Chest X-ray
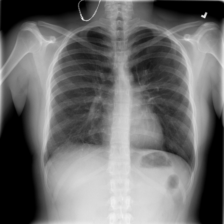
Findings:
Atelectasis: negative
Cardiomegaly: negative
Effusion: positive
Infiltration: negative
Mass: negative
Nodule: negative
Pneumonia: negative
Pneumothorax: negative
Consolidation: negative
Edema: negative
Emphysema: negative
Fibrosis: negative
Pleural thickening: negative
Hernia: negative